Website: bh-photo
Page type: cart
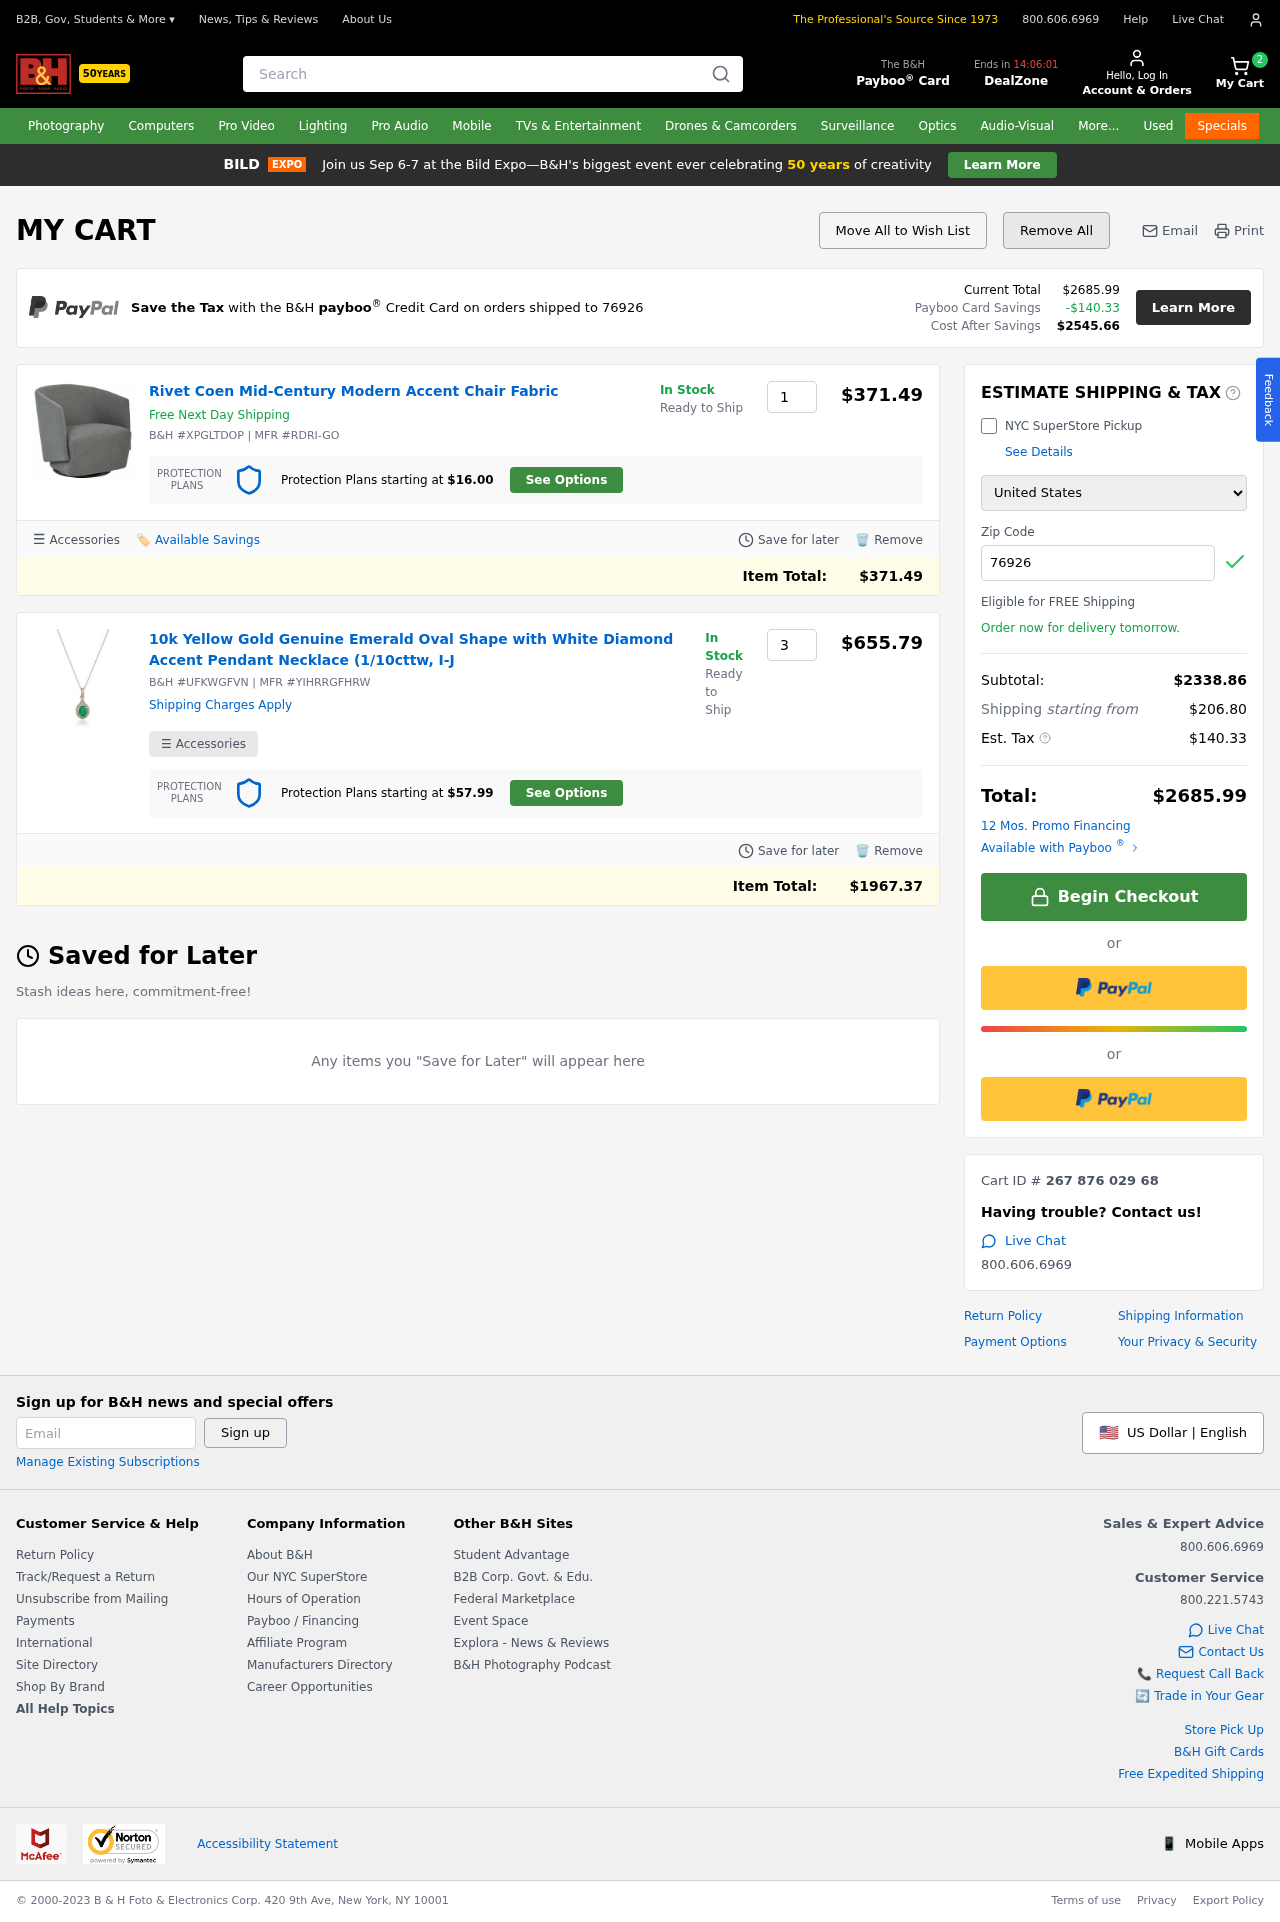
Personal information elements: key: PII_COUNTRY
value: United States
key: PII_POSTCODE
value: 76926
Product elements: key: PRODUCT1_NAME
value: Rivet Coen Mid-Century Modern Accent Chair Fabric
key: PRODUCT1_PRICE
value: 371.49
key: PRODUCT1_QUANTITY
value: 1
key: PRODUCT2_NAME
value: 10k Yellow Gold Genuine Emerald Oval Shape with White Diamond Accent Pendant Necklace (1/10cttw, I-J
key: PRODUCT2_PRICE
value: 655.79
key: PRODUCT2_QUANTITY
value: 3
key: PRODUCT1_ITEM_TOTAL
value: $371.49
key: PRODUCT2_ITEM_TOTAL
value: $1967.37
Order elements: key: ORDER_NUM_ITEMS
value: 2
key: ORDER_TOTAL
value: $2685.99
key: ORDER_TAX
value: -$140.33
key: ORDER_TAX
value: $140.33
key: ORDER_TOTAL_AFTER_SAVINGS
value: $2545.66
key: ORDER_SUBTOTAL
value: $2338.86
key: ORDER_SHIPPING_COST
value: $206.80
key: ORDER_ID
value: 267 876 029 68
Search elements: key: HEADER_SEARCH
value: Search